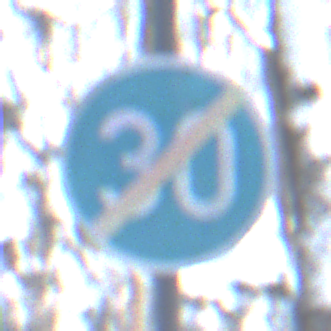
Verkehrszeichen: EndeMindestgeschwindigkeit
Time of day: MorningAfternoon
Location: Outdoor (Nature)
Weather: Clear
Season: Winter
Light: Natural